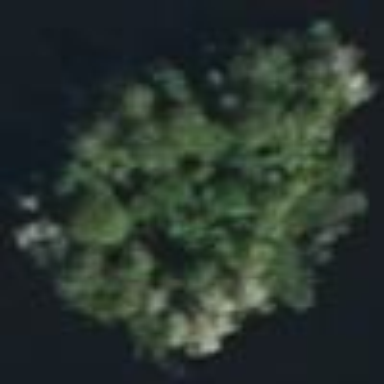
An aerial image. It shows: Islet.